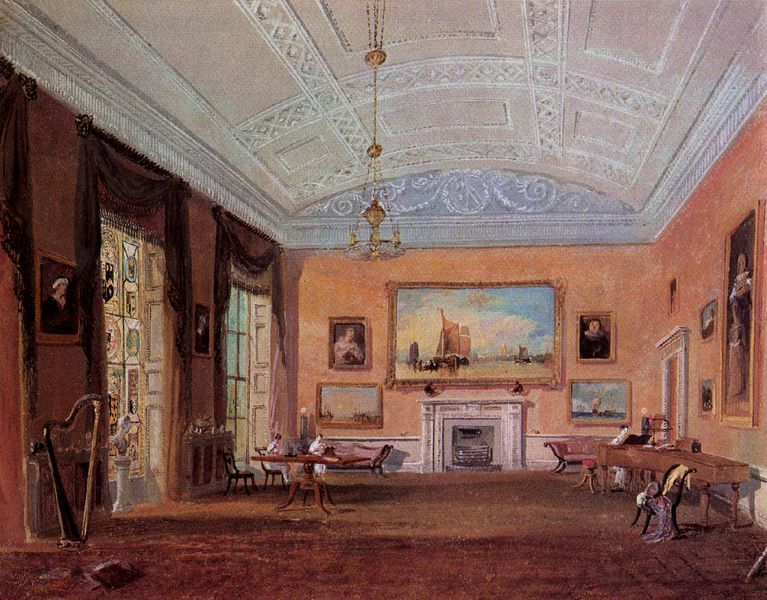
Titel: Yorkshire, Farnley Hall, The drawing room
Künstler: Joseph Mallord William Turner
Schlagwörter: gemälde, fenster, stuhl, tisch, weiss, zimmer, schloss, teppich, bild, vorhang, decke, klavier, musikzimmer, leuchter, harfe, tonnengewölbe, hammerklavier, wiß, hafe, clavicord, vorhgan